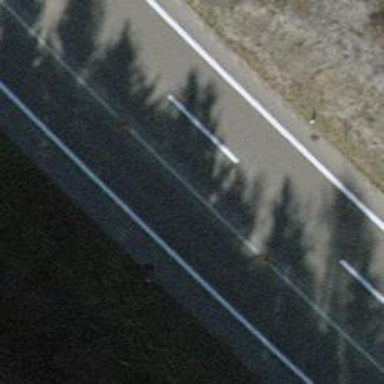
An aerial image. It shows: Asphalt trunk motorway.